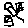
Label: star